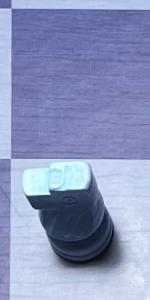
Label: Knight_White